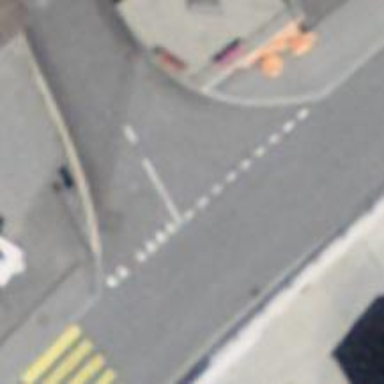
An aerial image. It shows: Road with "give way" sign.